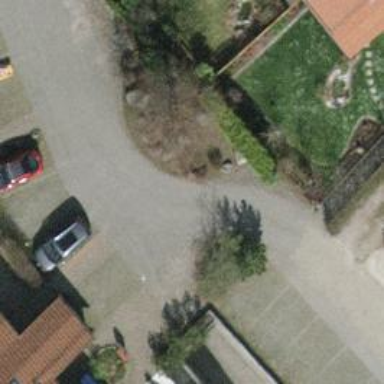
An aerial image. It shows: Residential road with sett surface.